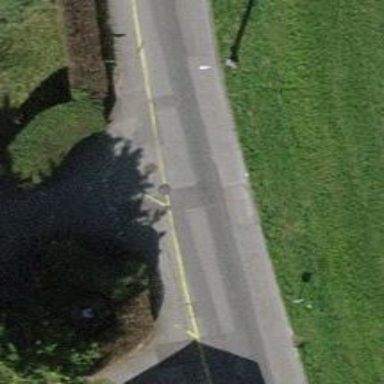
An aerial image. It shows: Tertiary road with asphalt surface.